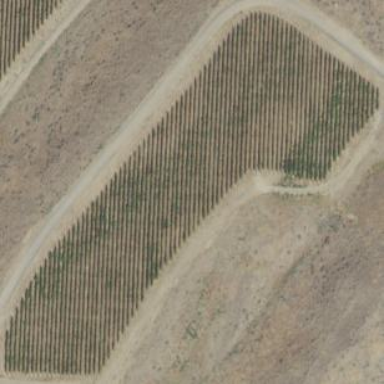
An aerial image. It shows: Vineyard with grape crops.